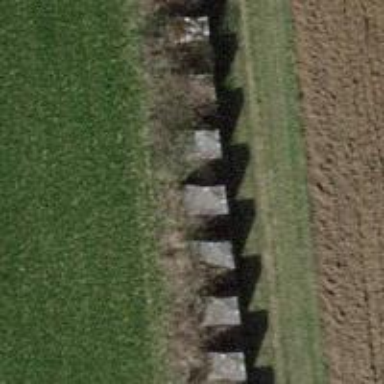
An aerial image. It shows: Block barrier.